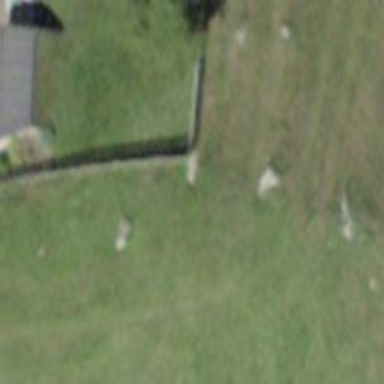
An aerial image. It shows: Fence.